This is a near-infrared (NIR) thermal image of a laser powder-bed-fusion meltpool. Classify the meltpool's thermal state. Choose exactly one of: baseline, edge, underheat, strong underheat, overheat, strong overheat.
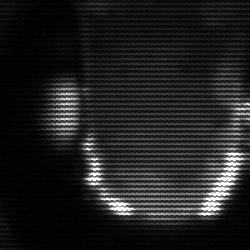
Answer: baseline